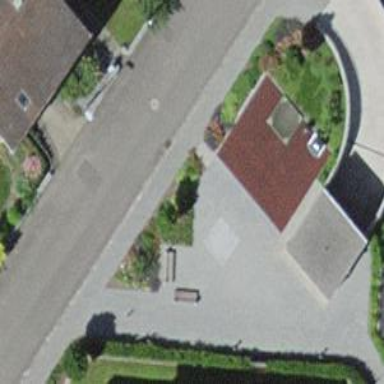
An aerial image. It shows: Footway surfaced with paving stones.